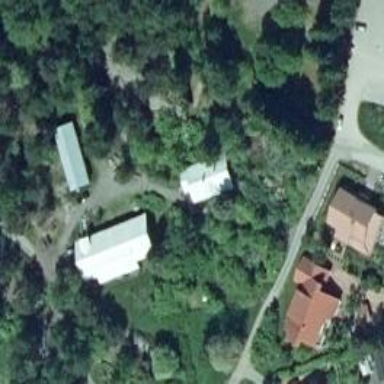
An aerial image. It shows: School.